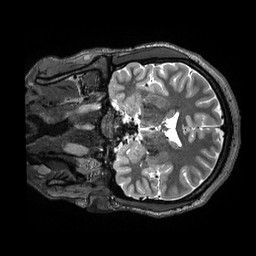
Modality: T2w
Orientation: coronal
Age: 25
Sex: male
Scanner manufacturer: siemens
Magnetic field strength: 3 T
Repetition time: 3.2 s
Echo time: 0.564 s